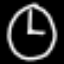
Label: clock